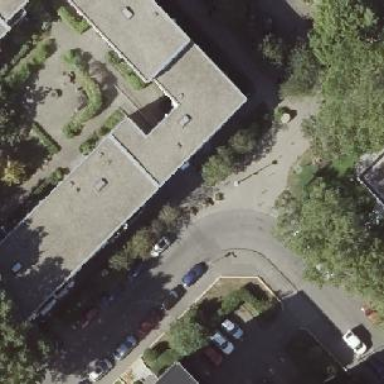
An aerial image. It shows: Footway road through building passage tunnel.